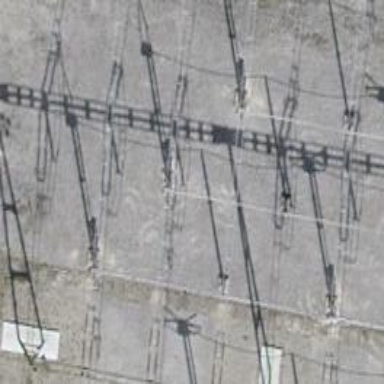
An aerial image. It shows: Switch for power supply.